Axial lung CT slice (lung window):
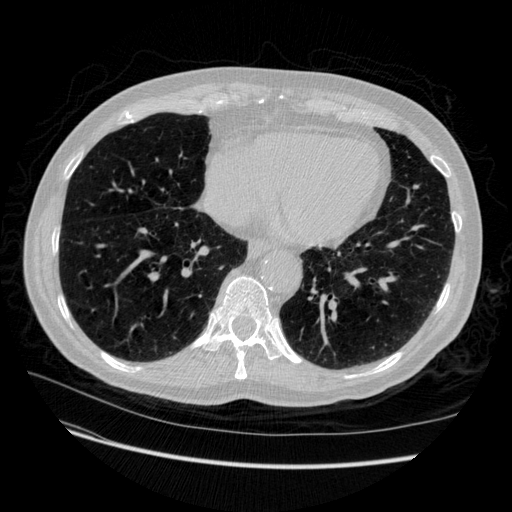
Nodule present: no